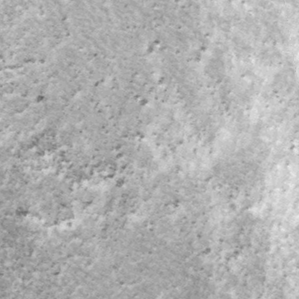
Label: frost